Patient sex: M
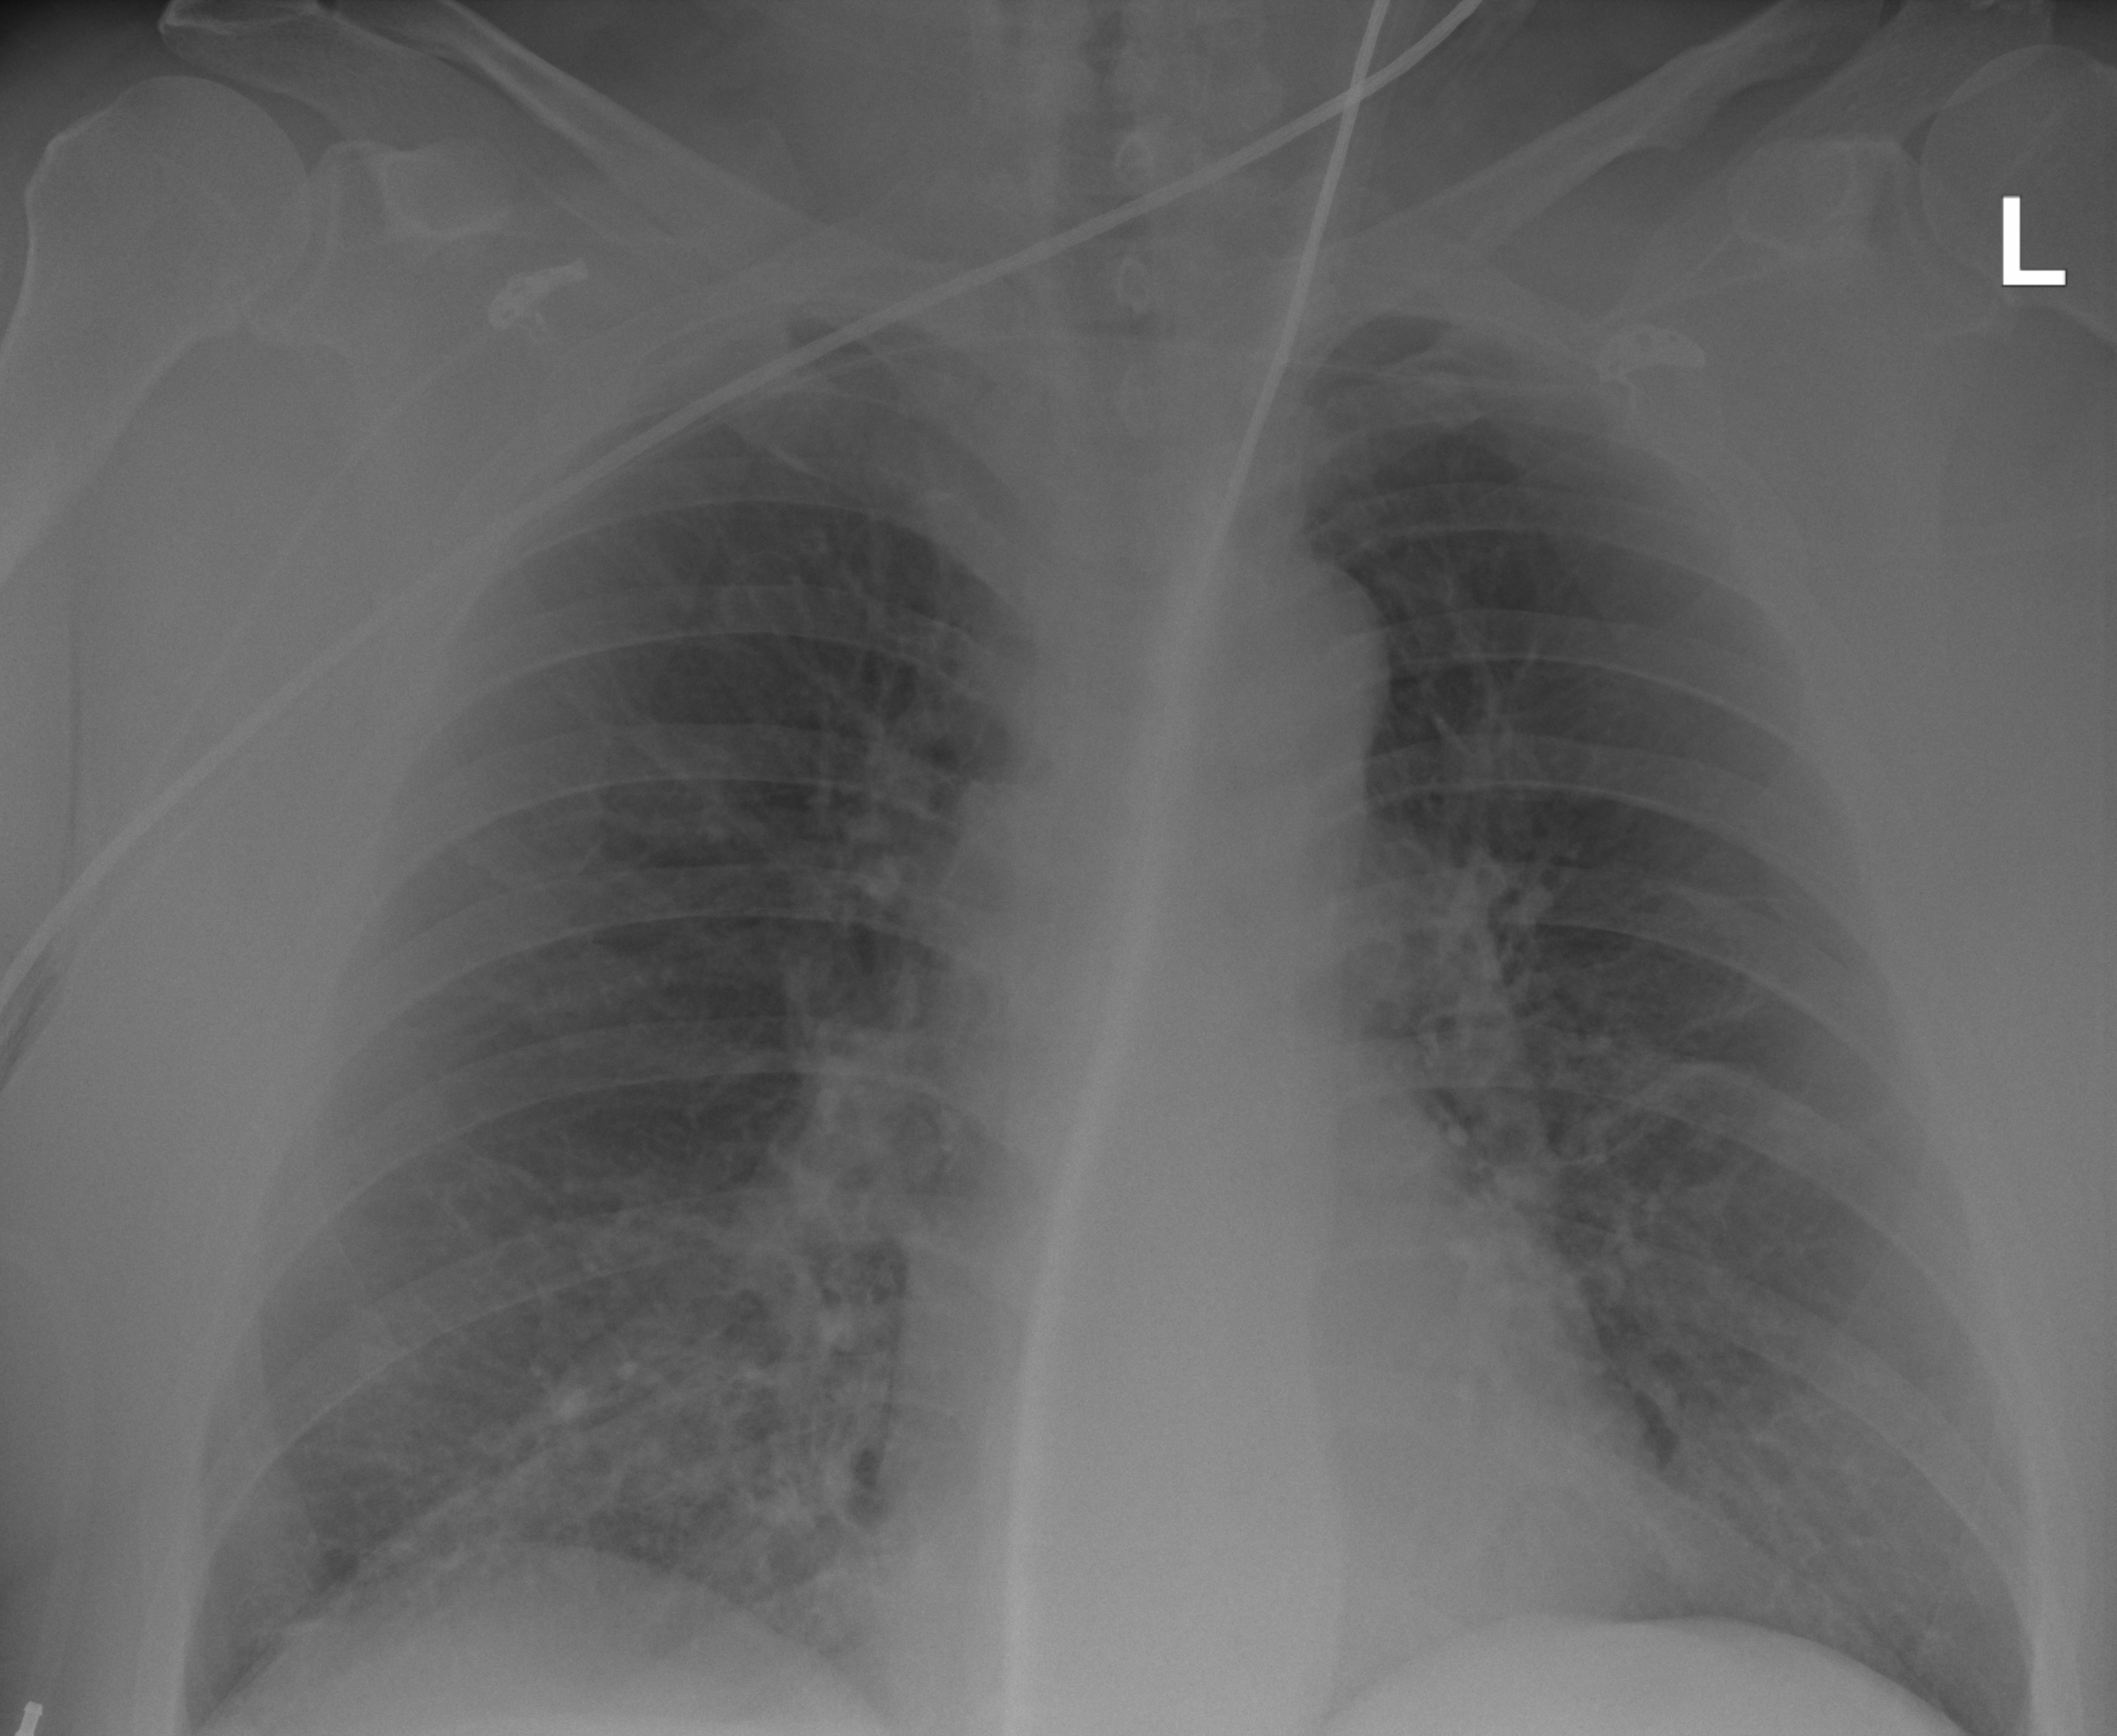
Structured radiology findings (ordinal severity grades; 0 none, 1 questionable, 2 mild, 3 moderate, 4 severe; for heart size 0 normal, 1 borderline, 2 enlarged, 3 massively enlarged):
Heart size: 0
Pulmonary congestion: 2
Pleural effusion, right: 0
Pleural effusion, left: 0
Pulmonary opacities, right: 2
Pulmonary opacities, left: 2
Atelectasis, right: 2
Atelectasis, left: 2